Interaction volume radius: 5 \u00c5
Interaction volume height: 30 \u00c5
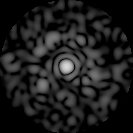
Disorder parameter: 0.7913